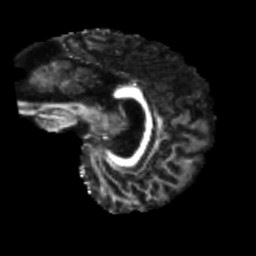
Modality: FA
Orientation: sagittal
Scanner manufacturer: siemens
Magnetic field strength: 3 T
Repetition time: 4 s
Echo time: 0.0594 s